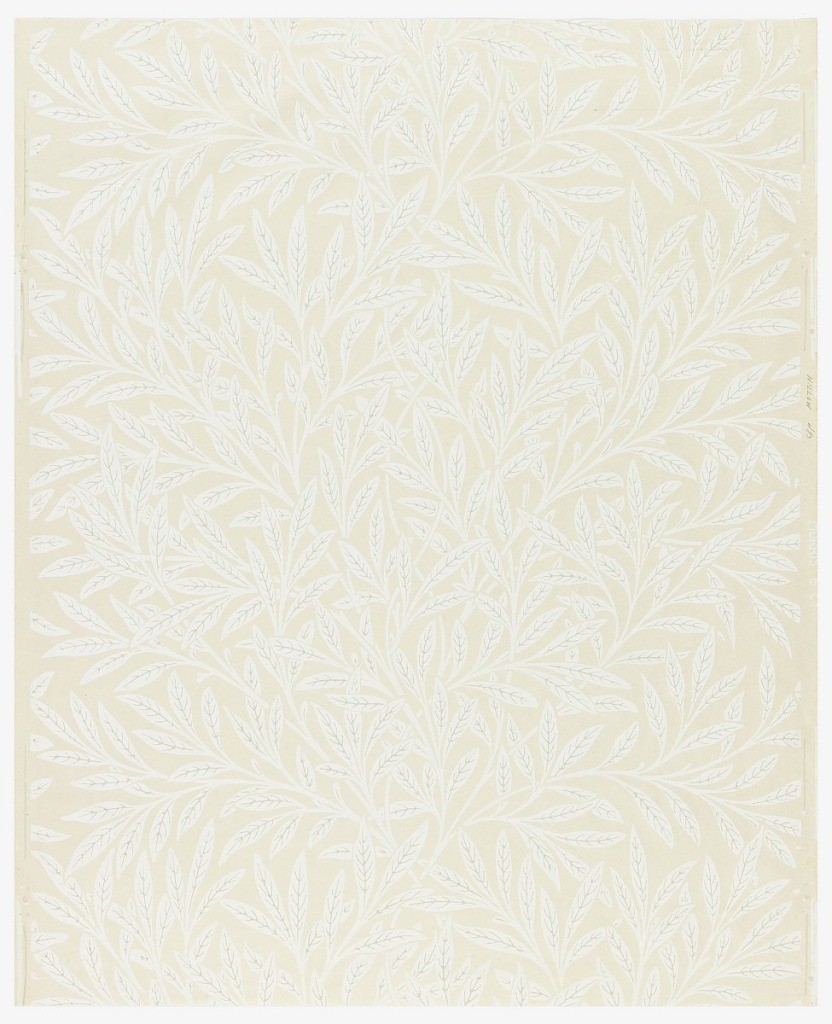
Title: Willow
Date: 1874
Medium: Block-printed on paper
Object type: Sidewall
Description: Printed in white on white.